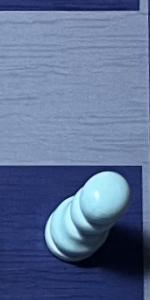
Label: Pawn_White